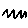
Label: zigzag